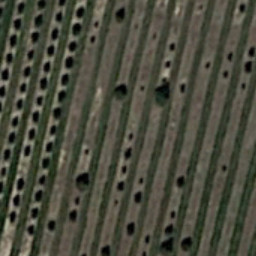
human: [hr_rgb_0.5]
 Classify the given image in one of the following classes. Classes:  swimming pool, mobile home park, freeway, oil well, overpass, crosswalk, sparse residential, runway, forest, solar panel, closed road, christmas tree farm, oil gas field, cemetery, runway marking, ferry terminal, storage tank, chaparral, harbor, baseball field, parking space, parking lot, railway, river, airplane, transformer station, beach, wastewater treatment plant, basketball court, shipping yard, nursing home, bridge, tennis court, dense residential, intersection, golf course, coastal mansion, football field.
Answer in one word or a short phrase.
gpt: christmas tree farm